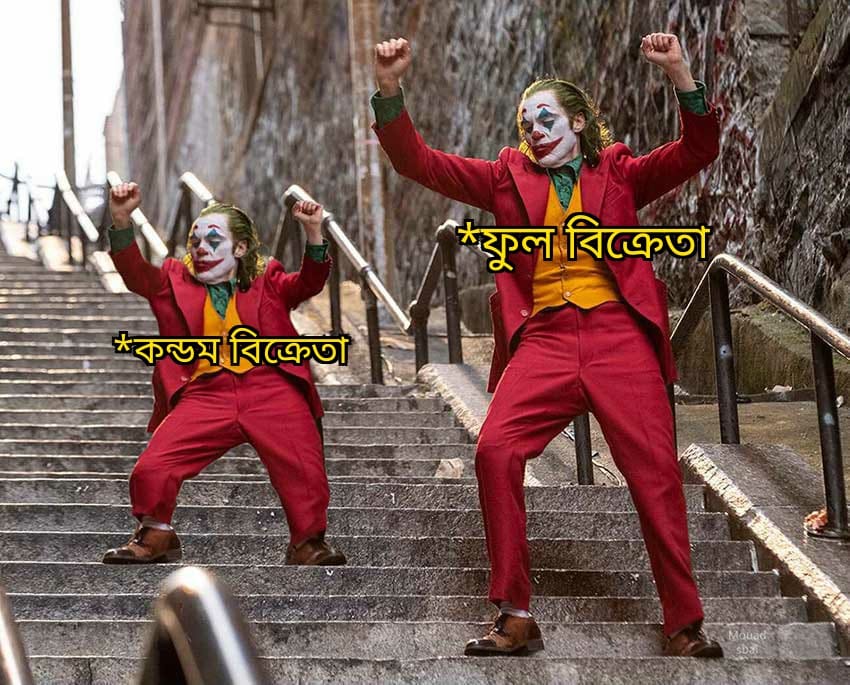
Caption: *কন্ডোম বিক্রেতা    *ফুল বিক্রেতা
Label: non-hate